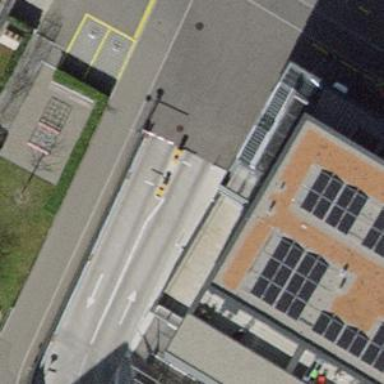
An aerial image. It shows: Lift gate barrier.